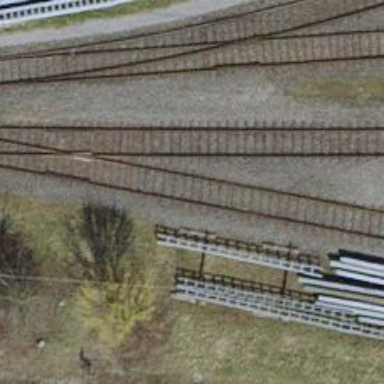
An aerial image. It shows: Railway yard with one track.